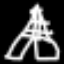
Label: The Eiffel Tower